Question: I'm pretty new in the Android development universe. I'm working with Firebase right now.
I have a recyclerview that shows every offer with their Data. Now I want another recyclerview that only show the offers created by the user. I already added the userID to the offer. But I can not figure out, how to show only the orders with the userId of the current logged in user.
I can't find the right Firebase guide for that neither.

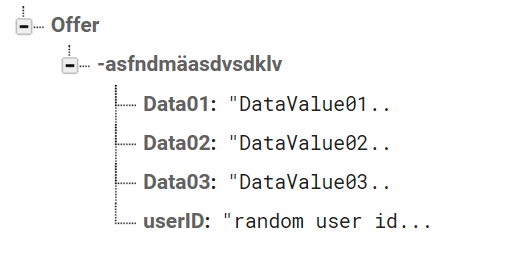
Answer: Simple query your data like this.
'''
DatabaseReference mFirebaseDatabaseReference = FirebaseDatabase.getInstance().getReference();
Query query = mFirebaseDatabaseReference.child("Offer").orderByChild("userID").equalTo("user id you want to fetch");
query.addValueEventListener(valueEventListener);
ValueEventListener valueEventListener = new ValueEventListener()
{
@Override
public void onDataChange(DataSnapshot dataSnapshot)
{
for (DataSnapshot postSnapshot : dataSnapshot.getChildren())
{
//TODO get the data here
}
}
@Override
public void onCancelled(DatabaseError databaseError)
{
}
};
'''